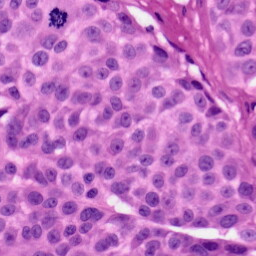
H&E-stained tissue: Skin